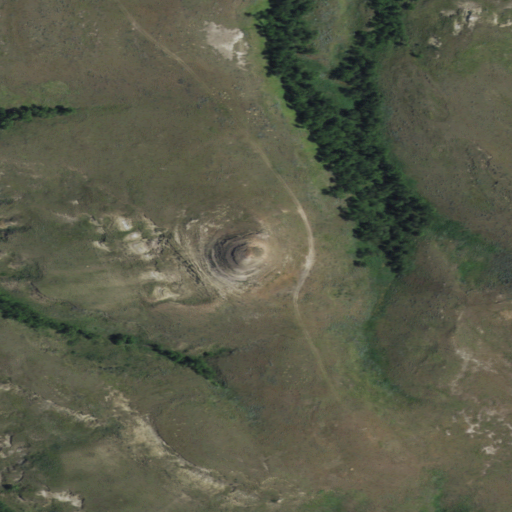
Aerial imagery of mountain in South Dakota named Pointed Butte containing shrub and grassland